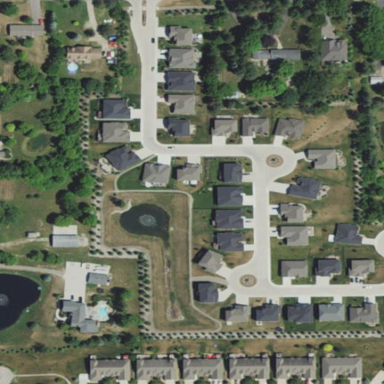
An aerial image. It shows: This residential area consists of single-family homes.